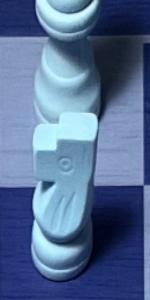
Label: Knight_White